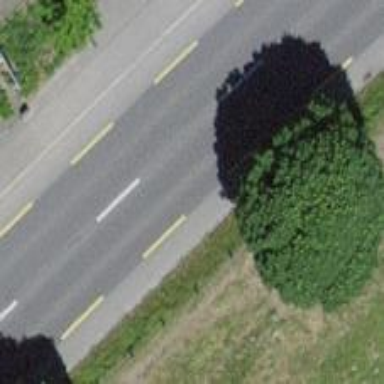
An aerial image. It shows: Asphalt primary highway with left sidewalk and advisory cycle lane.